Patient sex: M
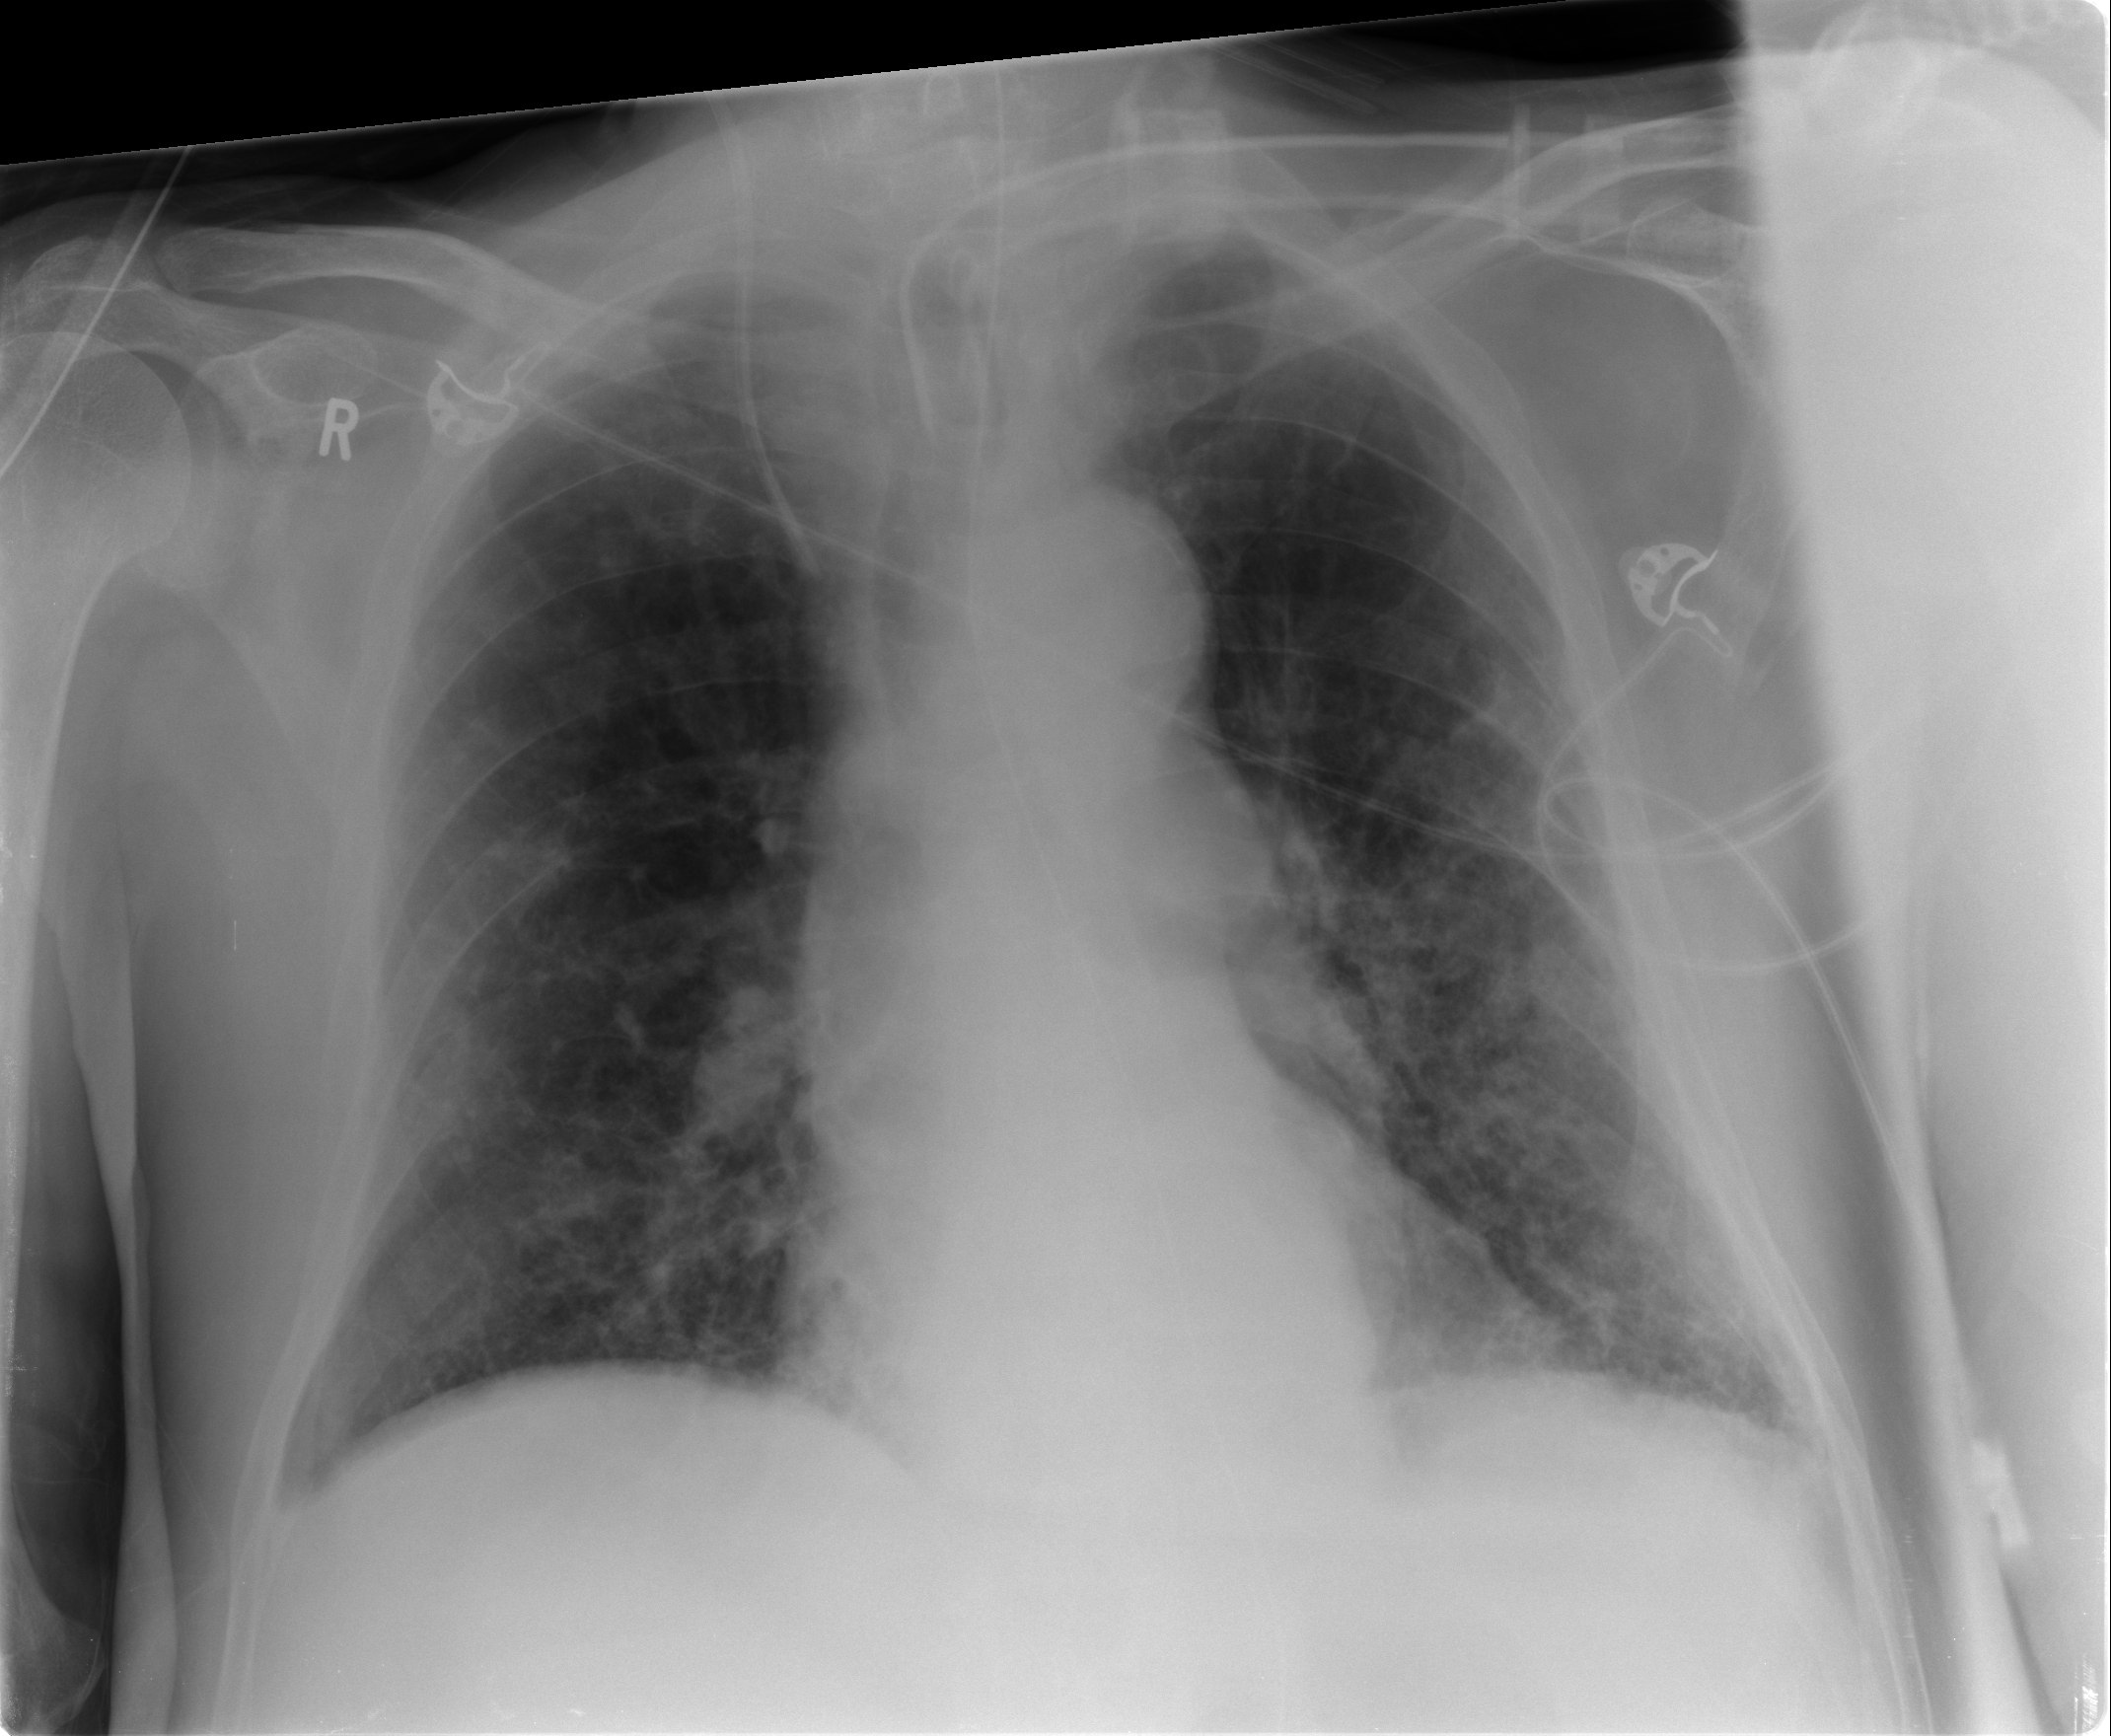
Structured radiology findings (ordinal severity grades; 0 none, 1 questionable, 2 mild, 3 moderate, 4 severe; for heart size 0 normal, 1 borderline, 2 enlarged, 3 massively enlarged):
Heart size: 0
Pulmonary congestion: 1
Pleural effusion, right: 0
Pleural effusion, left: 2
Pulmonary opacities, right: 1
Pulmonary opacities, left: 2
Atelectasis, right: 2
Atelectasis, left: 2